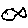
Label: fish